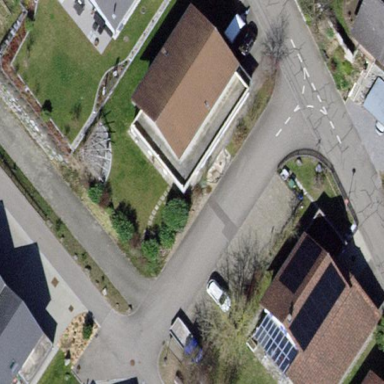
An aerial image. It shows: Detached building with gabled roof.